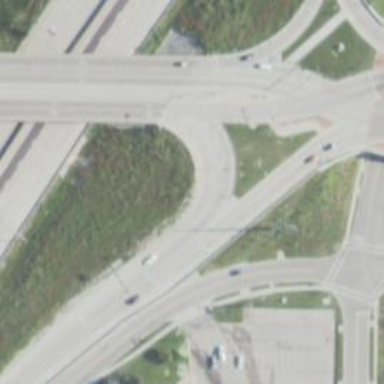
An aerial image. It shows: Motorway link at Diverging Diamond Interchange (DDI).